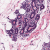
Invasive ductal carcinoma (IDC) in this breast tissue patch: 0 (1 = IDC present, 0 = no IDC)